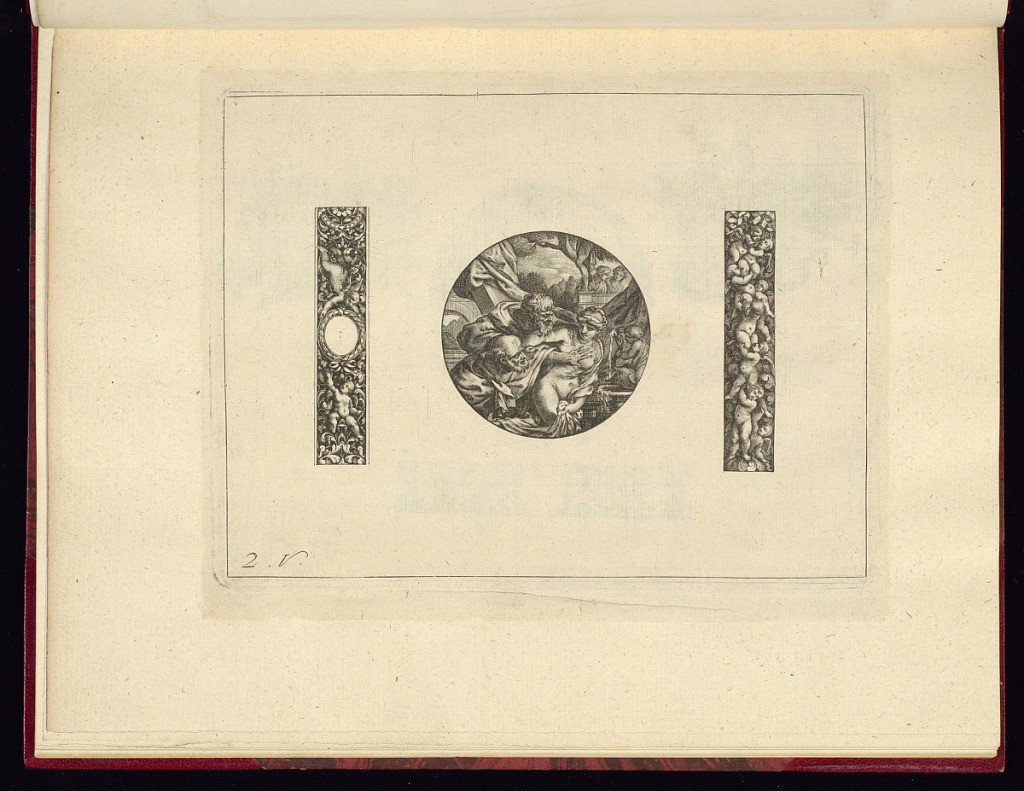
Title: Designs for a Watchcase Lid or Medallion and Friezes
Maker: Jacques Vauquer, French, 1621–1686
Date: ca. 1660-70
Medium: Engraving on laid paper
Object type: Print
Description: An ornament print with a central design for a medallion or the lid of a circular watchcase depicting a biblical scene representing Susanna and the Elders; flanked by two friezes featuring putti and scrolling leaf and floral motifs with an oval cartouche within the center of the left frieze. The central medallion features a nude woman being sexually assaulted by two older bearded men, they lurch over her and reach for her chest. There is a fountain to the right and two female figures in the garden landscape. The plate is numbered.